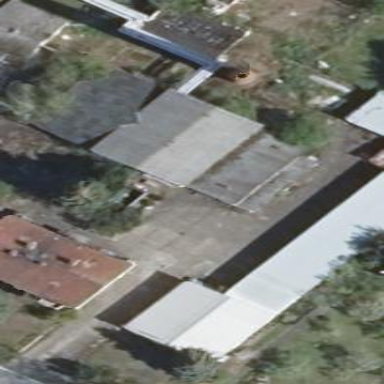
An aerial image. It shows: Industrial building.